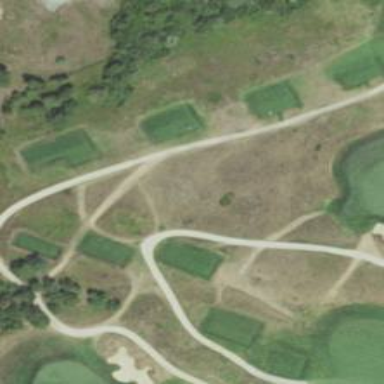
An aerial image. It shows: Service road within golf course. It is cartpath used in the sport of golf.